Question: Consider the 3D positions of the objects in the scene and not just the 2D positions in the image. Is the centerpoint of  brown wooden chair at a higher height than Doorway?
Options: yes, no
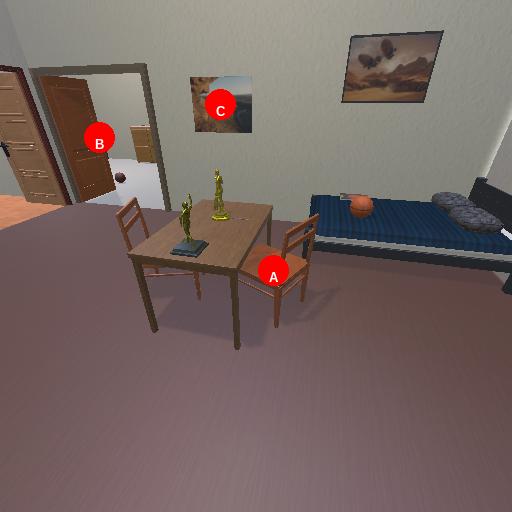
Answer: yes